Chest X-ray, AP view. Patient: 16 years old, sex M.
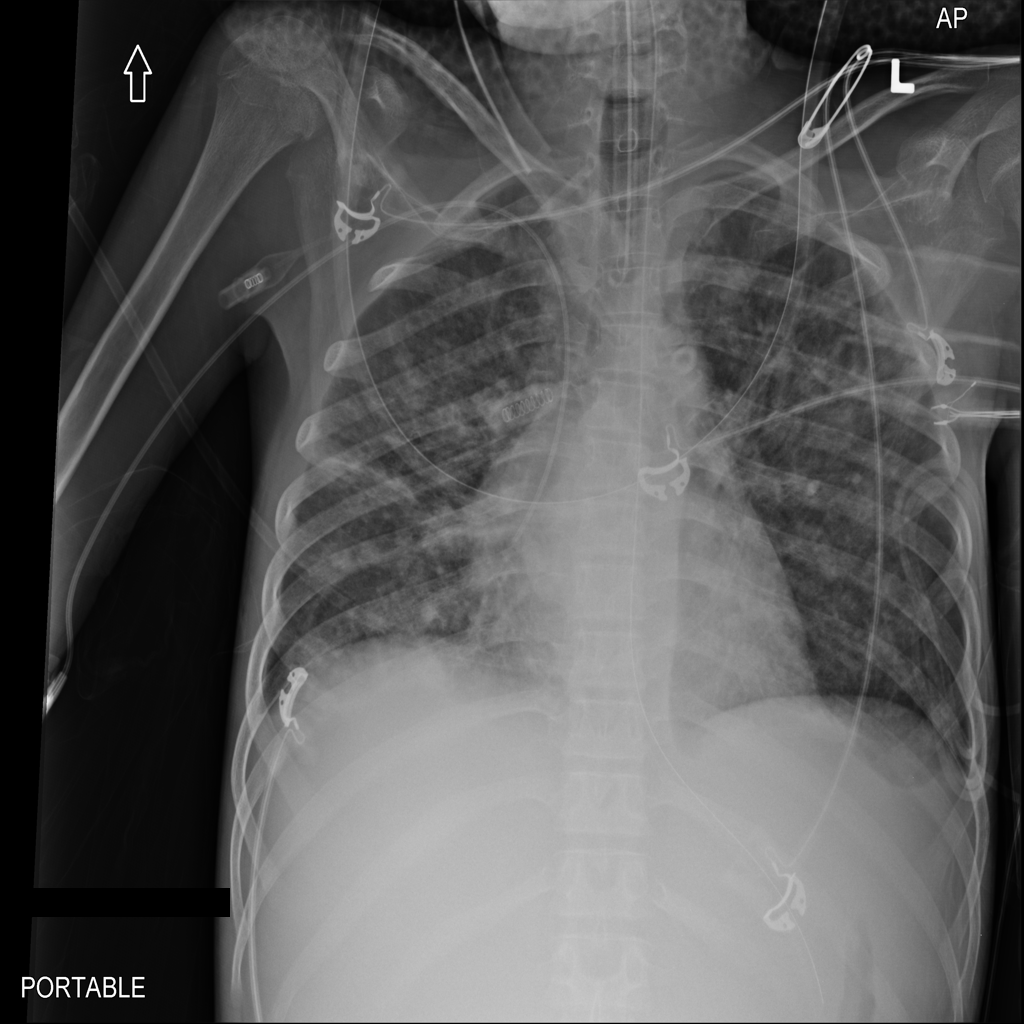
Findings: No Finding